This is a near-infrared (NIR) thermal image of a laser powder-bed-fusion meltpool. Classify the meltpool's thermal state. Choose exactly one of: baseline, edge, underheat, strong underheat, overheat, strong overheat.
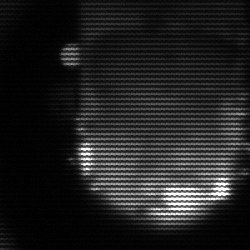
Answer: baseline